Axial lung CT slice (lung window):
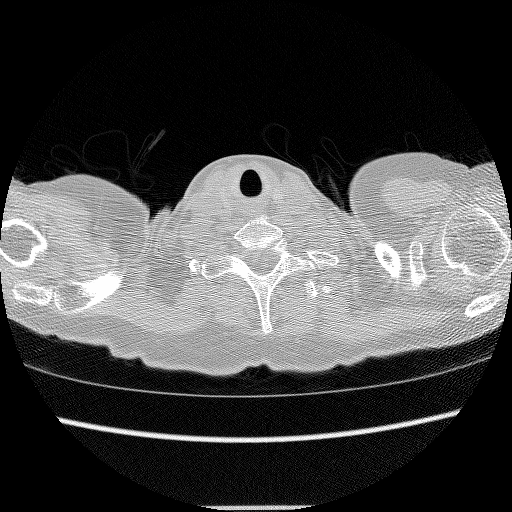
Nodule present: no